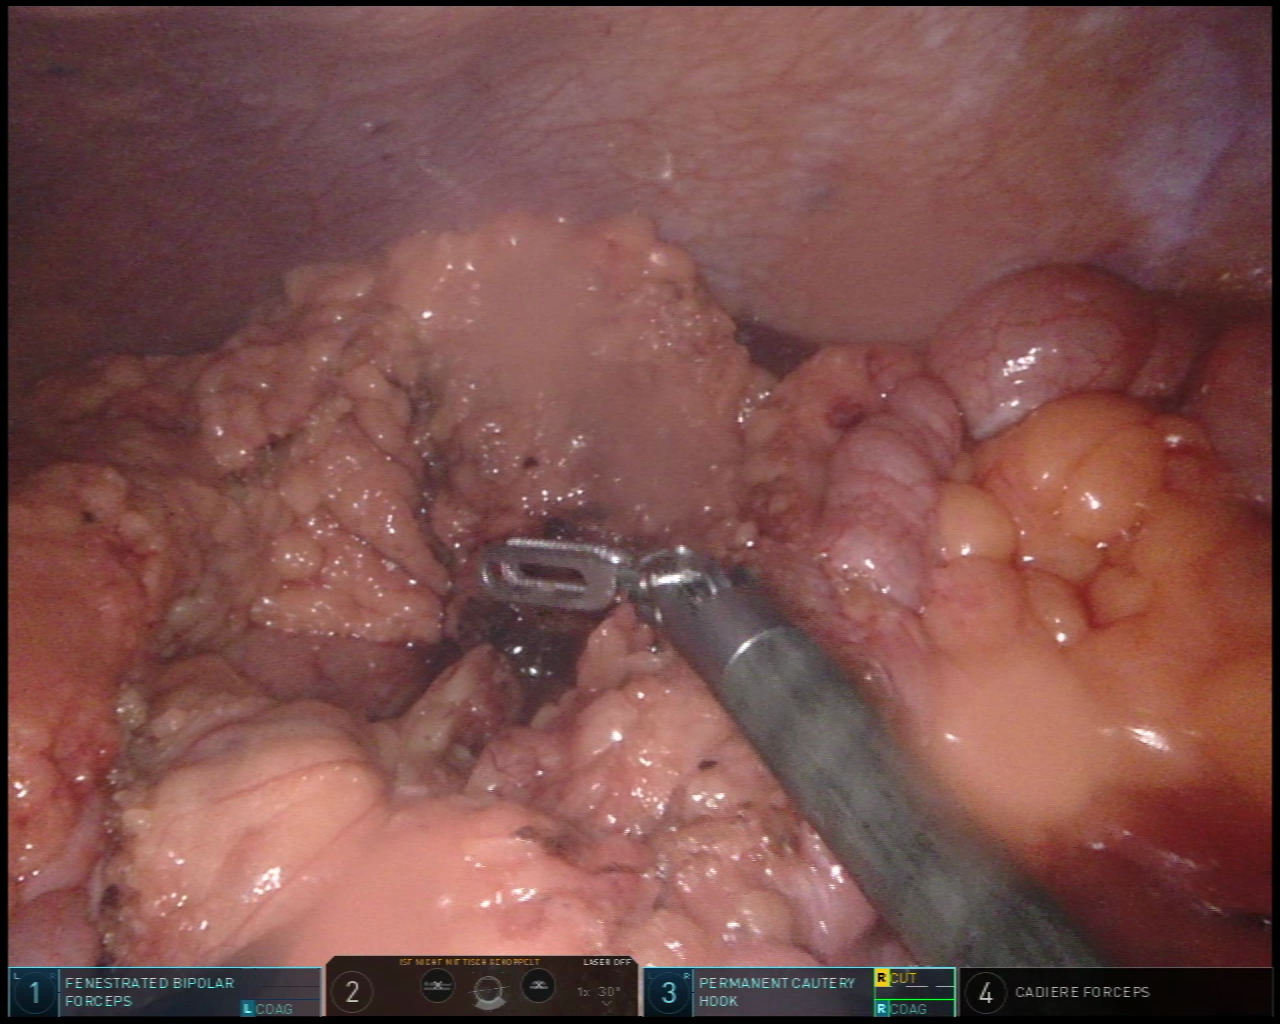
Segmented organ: stomach
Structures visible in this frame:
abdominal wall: yes
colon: yes
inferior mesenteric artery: no
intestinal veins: no
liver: no
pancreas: no
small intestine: no
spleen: yes
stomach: yes
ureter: no
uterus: no
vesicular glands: no